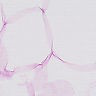
Metastatic tissue present: no